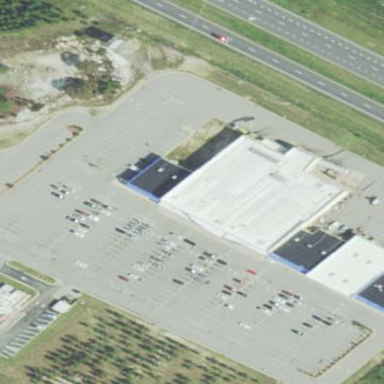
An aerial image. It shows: Supermarket located in building.